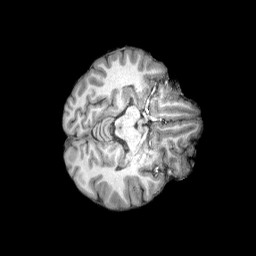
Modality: T1w
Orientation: axial
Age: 25
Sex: female